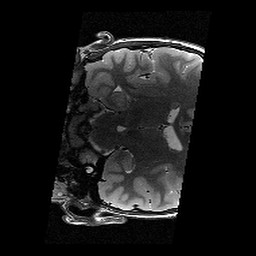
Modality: T2w
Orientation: coronal
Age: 12
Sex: male
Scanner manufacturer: siemens
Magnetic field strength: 3 T
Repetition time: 9.23 s
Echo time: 0.067 s